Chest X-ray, AP view. Patient: 62 years old, sex F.
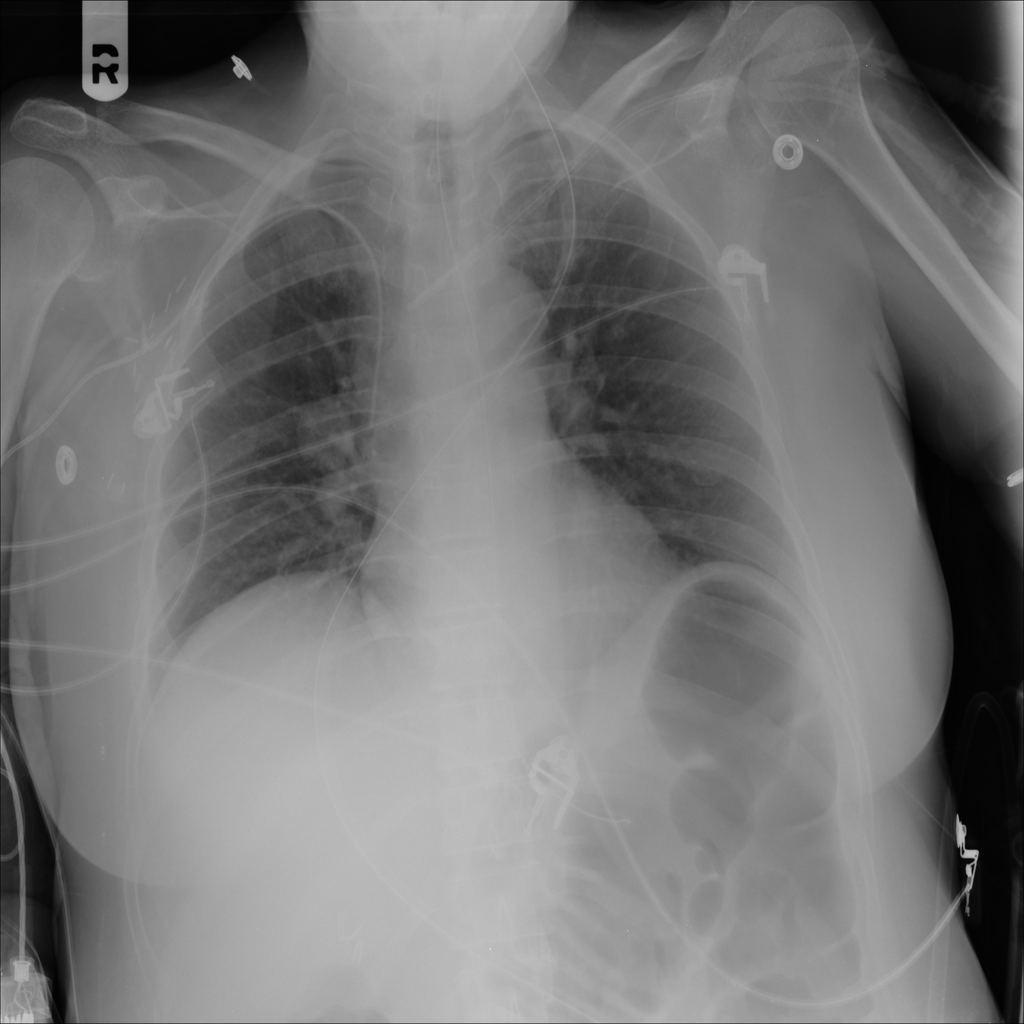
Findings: No Finding